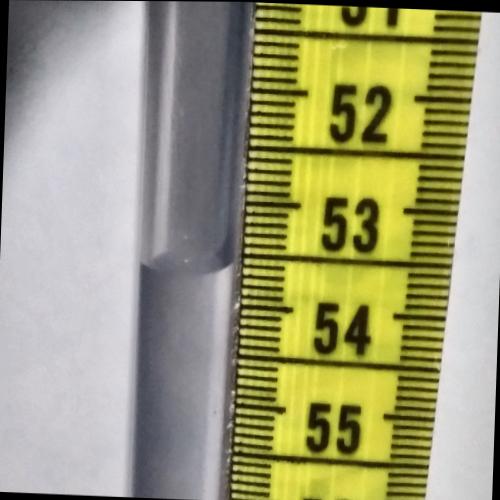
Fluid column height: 53.6 cm